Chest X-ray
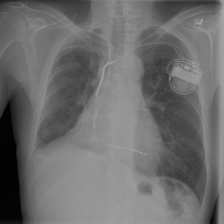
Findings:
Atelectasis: negative
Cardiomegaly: negative
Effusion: positive
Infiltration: negative
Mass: negative
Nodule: negative
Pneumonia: negative
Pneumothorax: negative
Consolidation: negative
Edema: negative
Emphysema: negative
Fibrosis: negative
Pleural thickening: negative
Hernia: negative